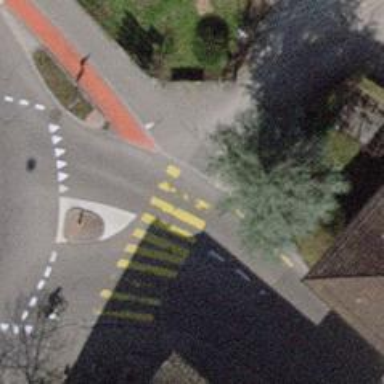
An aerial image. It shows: Marked crossing on the road.